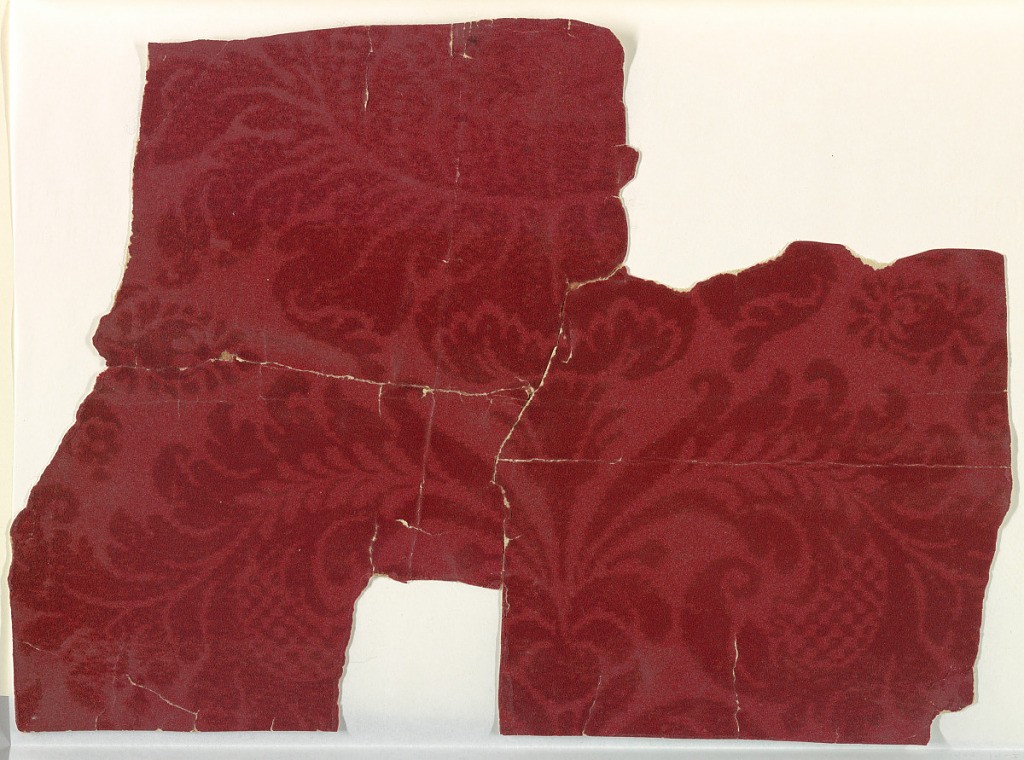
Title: Sidewall
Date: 1890–1910
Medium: Flocked
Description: Red flock, damask-like pattern, with step-edged outlines.